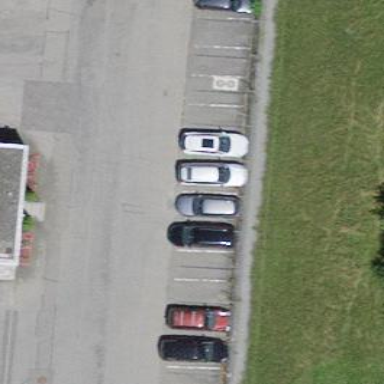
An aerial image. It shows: Street-side parking area.